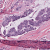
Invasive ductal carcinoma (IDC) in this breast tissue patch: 1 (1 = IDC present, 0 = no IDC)